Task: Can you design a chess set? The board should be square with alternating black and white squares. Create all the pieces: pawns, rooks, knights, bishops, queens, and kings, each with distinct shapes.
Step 4419:
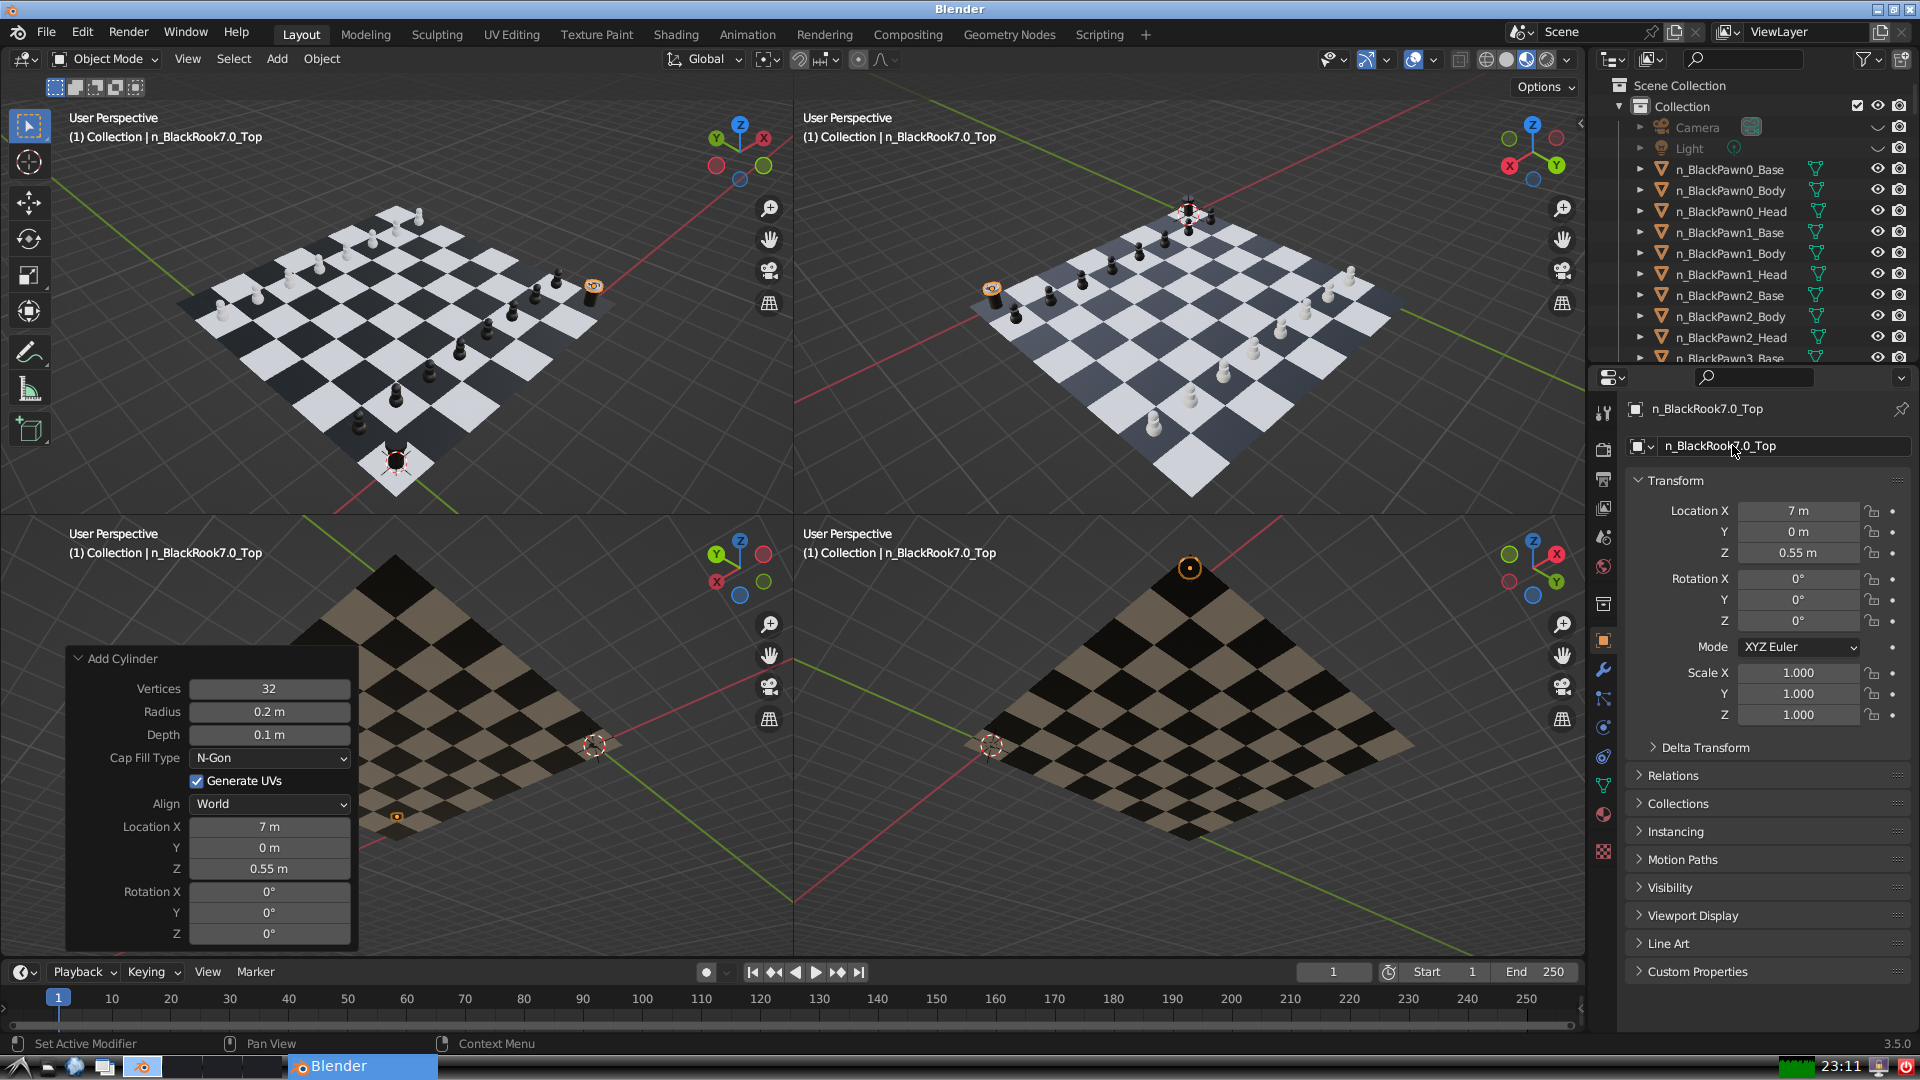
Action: {"mouse_move": [1603, 815]}